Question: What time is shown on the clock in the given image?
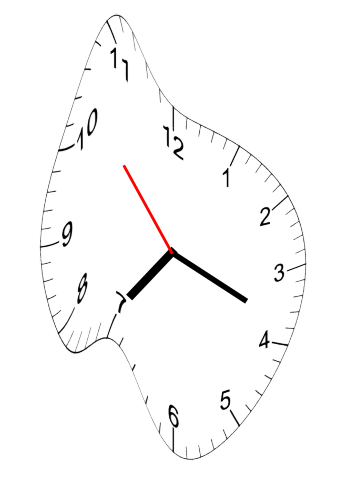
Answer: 07:18:53